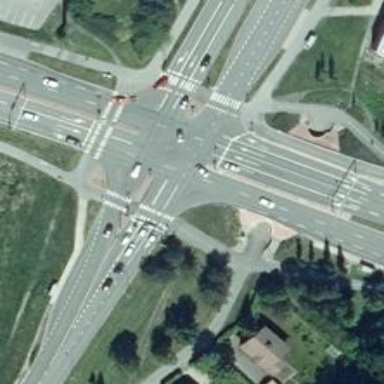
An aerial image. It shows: Asphalt cycleway with crossing that includes island.